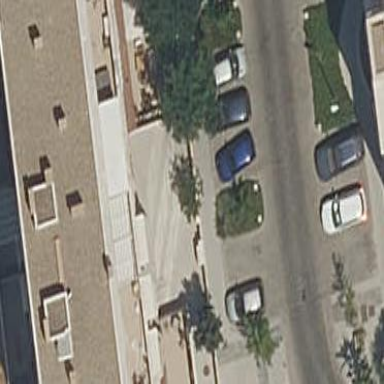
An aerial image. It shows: Image showing building with apartments.